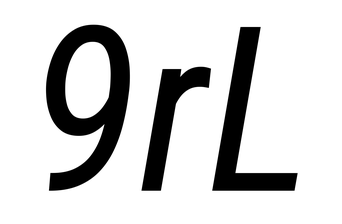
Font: Roboto-Italic_Condensed_Italic